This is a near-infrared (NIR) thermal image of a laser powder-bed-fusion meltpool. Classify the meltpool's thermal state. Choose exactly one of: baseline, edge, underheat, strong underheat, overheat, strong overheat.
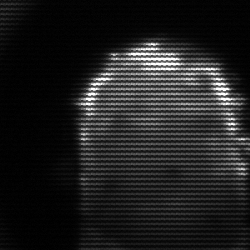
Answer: baseline